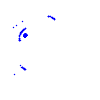
Particle: electron